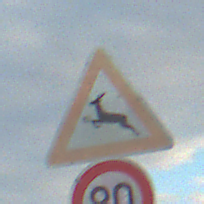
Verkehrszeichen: WildwechselRechts
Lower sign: Geschwindigkeit80
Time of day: SunriseSunset
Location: Outdoor (RoadRail)
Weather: PartlyCloudy
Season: NotSpecified
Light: Natural